Question: I need two following Unicode characters to have the same width in a web page: V (V) and ▶️ (▶️)
'font-family: monospace;' does not help, they still get different width (Windows 8, Firefox 17):

Is there any way to let every (and not only usual letters) character on a page to have the same width?
Source code of the example:
'''
<!DOCTYPE html>
<html>
<head>
<meta charset="utf-8" />
</head>7
<body>
<h1 style="font-family: monospace;">
&#9660;test
<br>
&#9654;test
</h1>
</body>
</html>
'''
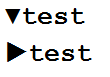
Answer: Put both characters in another tag (like '<span>') and give it a fixed width using CSS. Like this (<URL>:
'''
<span style="display: inline-block; width: 30px;">&#9660;</span>test
<br>
<span style="display: inline-block; width: 30px;">&#9654;</span>test
'''
---
Or choose a CSS only approach which I assume would be more decent (<URL>:
'''
<span class="opened">test</span>
<br>
<span class="closed">test</span>
'''
And the CSS code:
'''
.opened::before {
display: inline-block;
content: "V";
width: 30px;
}
.closed::before {
display: inline-block;
content: "▶️";
width: 30px;
}
'''